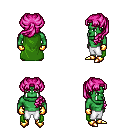
a pixel art fantasy rpg character, male body template, orc, green skin, green cape, white pants, pink princess hairstyle, gold gloves, gold boots, four views (front, back, left, right), 2x2 character sprite sheet, small pixel art, hard edges, no anti-aliasing